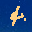
Label: 4